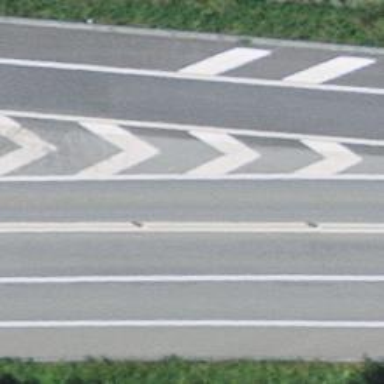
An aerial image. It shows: Asphalt trunk link motorway.